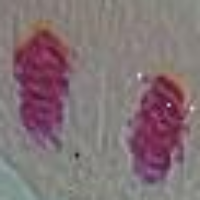
Label: telophase